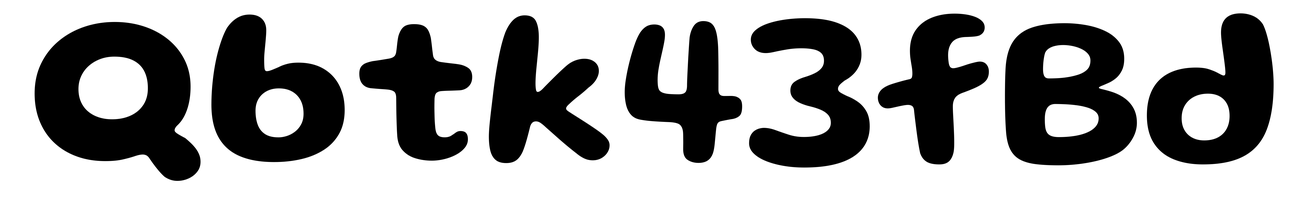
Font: Gluten_SemiBold